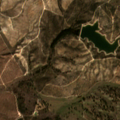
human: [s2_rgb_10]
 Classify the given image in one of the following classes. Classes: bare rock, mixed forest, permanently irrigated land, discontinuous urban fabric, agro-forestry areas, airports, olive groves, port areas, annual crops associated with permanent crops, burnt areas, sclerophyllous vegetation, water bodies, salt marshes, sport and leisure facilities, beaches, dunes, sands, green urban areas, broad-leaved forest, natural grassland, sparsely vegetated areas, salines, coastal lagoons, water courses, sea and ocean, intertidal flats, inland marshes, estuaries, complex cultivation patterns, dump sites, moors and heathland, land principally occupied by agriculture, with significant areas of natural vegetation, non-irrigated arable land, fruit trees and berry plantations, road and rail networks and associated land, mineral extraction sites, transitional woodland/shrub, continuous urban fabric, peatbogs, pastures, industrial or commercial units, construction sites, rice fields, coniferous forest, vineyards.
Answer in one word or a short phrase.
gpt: pastures, agro-forestry areas, broad-leaved forest, transitional woodland/shrub